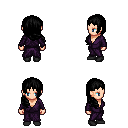
a pixel art fantasy rpg character, female body template, human, light skin, purple robe, magenta pants, black right-swept hairstyle, black shoes, four views (front, back, left, right), 2x2 character sprite sheet, small pixel art, hard edges, no anti-aliasing